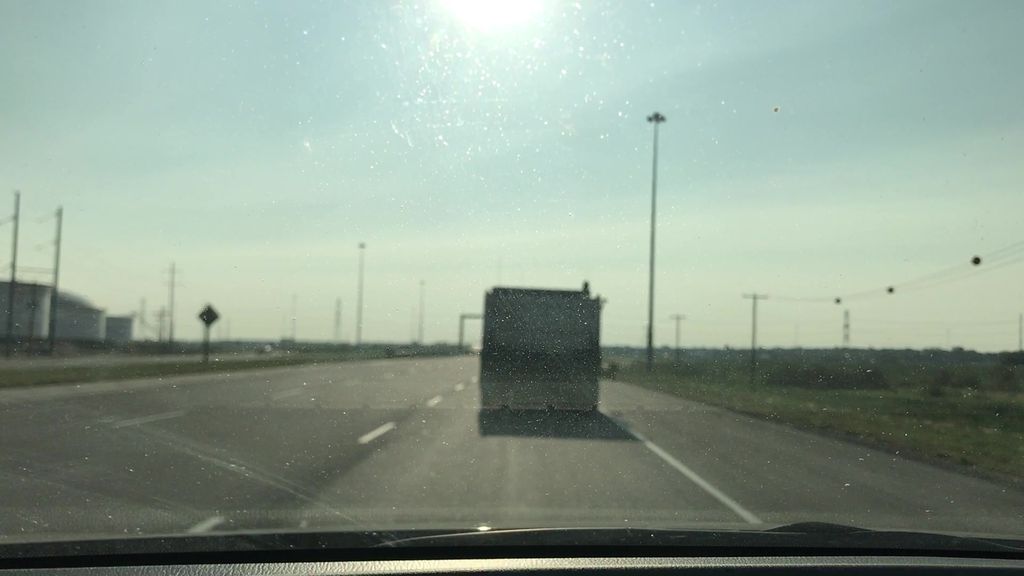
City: edmonton